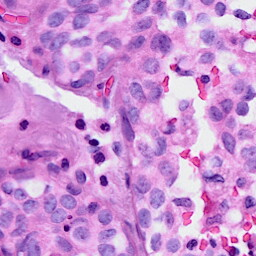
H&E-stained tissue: Breast